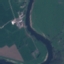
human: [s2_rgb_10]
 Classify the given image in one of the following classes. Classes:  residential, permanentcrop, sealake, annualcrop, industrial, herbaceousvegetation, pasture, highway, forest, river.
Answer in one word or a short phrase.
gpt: River